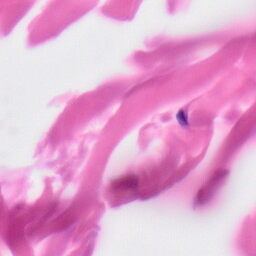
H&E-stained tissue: Skin